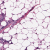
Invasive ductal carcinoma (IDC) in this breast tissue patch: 0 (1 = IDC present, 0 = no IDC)